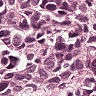
Metastatic tissue present: yes